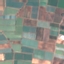
Land use / land cover: PermanentCrop